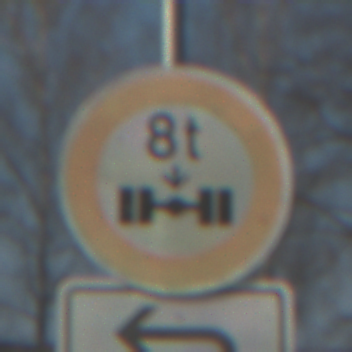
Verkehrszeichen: TatsaechlicheAchslast
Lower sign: RichtungsangabeDurchPfeile2
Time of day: MorningAfternoon
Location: Outdoor (Suburban)
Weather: PartlyCloudy
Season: NotSpecified
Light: Natural